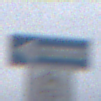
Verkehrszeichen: EinbahnstrasseLinksweisend
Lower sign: RichtungsangabeDurchPfeile9
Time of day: MorningAfternoon
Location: Outdoor (Suburban)
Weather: Overcast
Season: NotSpecified
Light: Natural